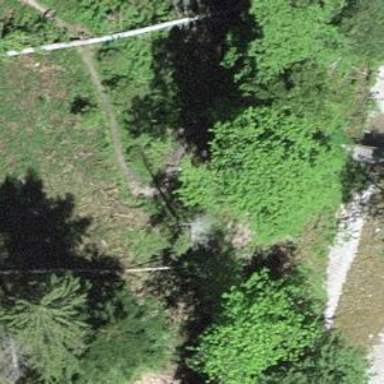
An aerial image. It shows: Dirt path.